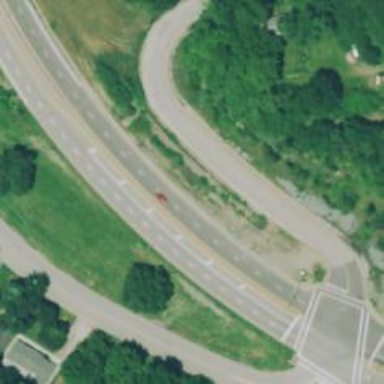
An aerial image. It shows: Asphalt road classified as trunk highway.